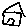
Label: house